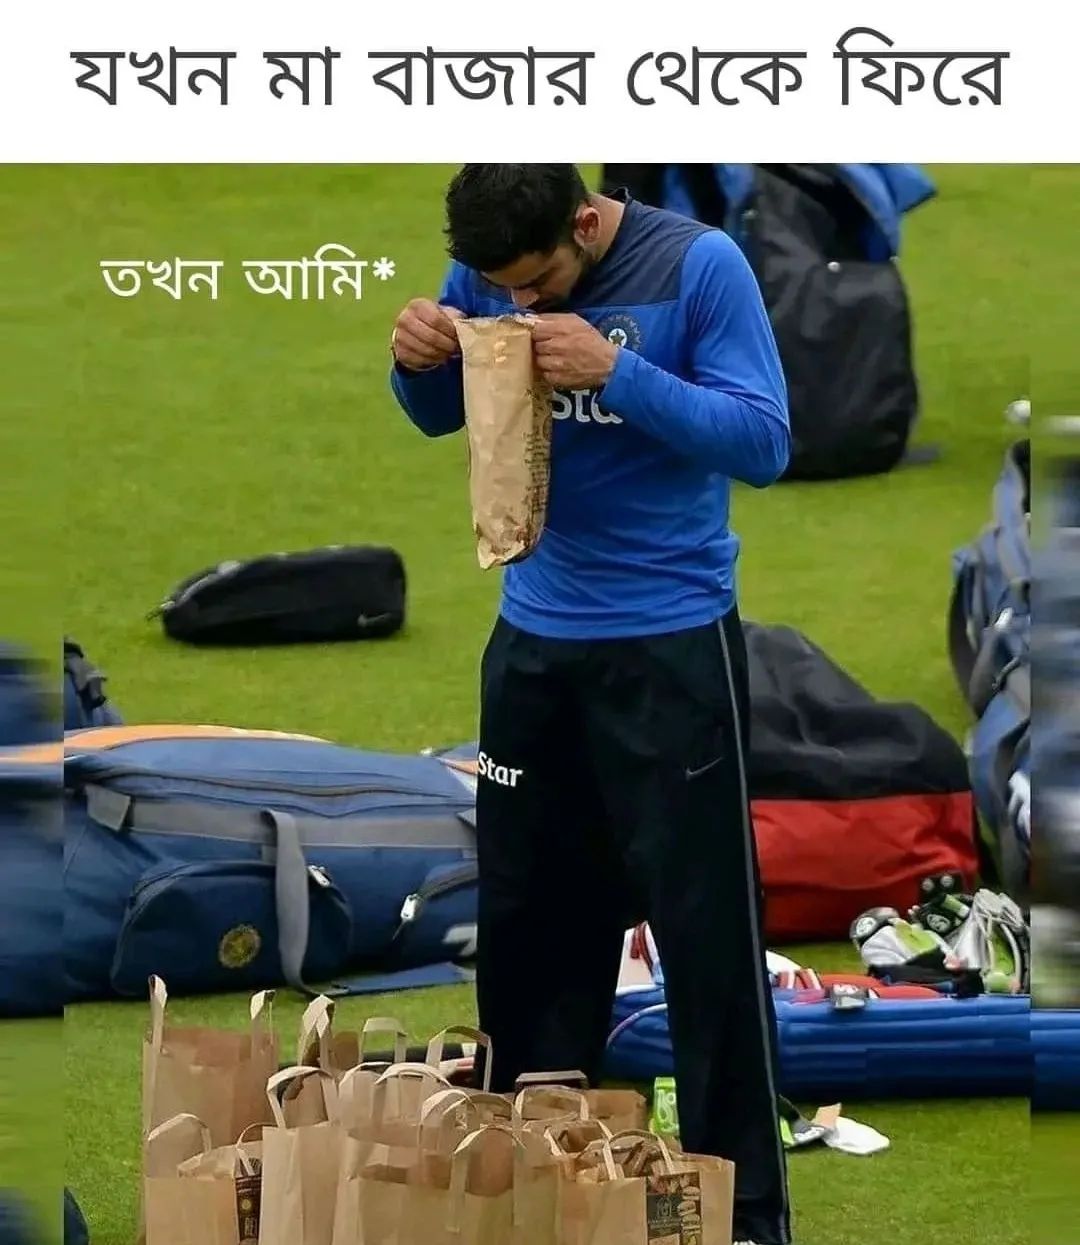
Text: যখন মা বাজার থেকে ফিরে তখন আমি*
Label: Non Hate